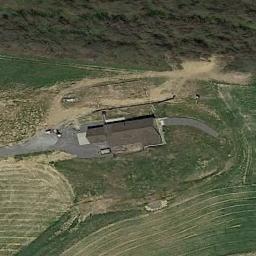
Label: residential